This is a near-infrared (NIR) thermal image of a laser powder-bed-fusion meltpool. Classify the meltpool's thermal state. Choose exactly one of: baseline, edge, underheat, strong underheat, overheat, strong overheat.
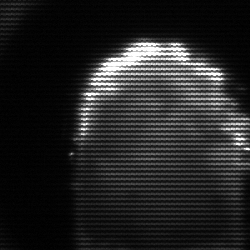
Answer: baseline